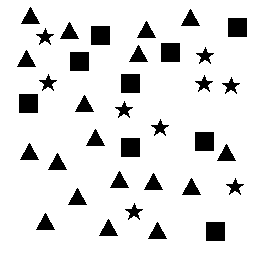
Squares: 9
Triangles: 18
Stars: 9
Total shapes: 36